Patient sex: M
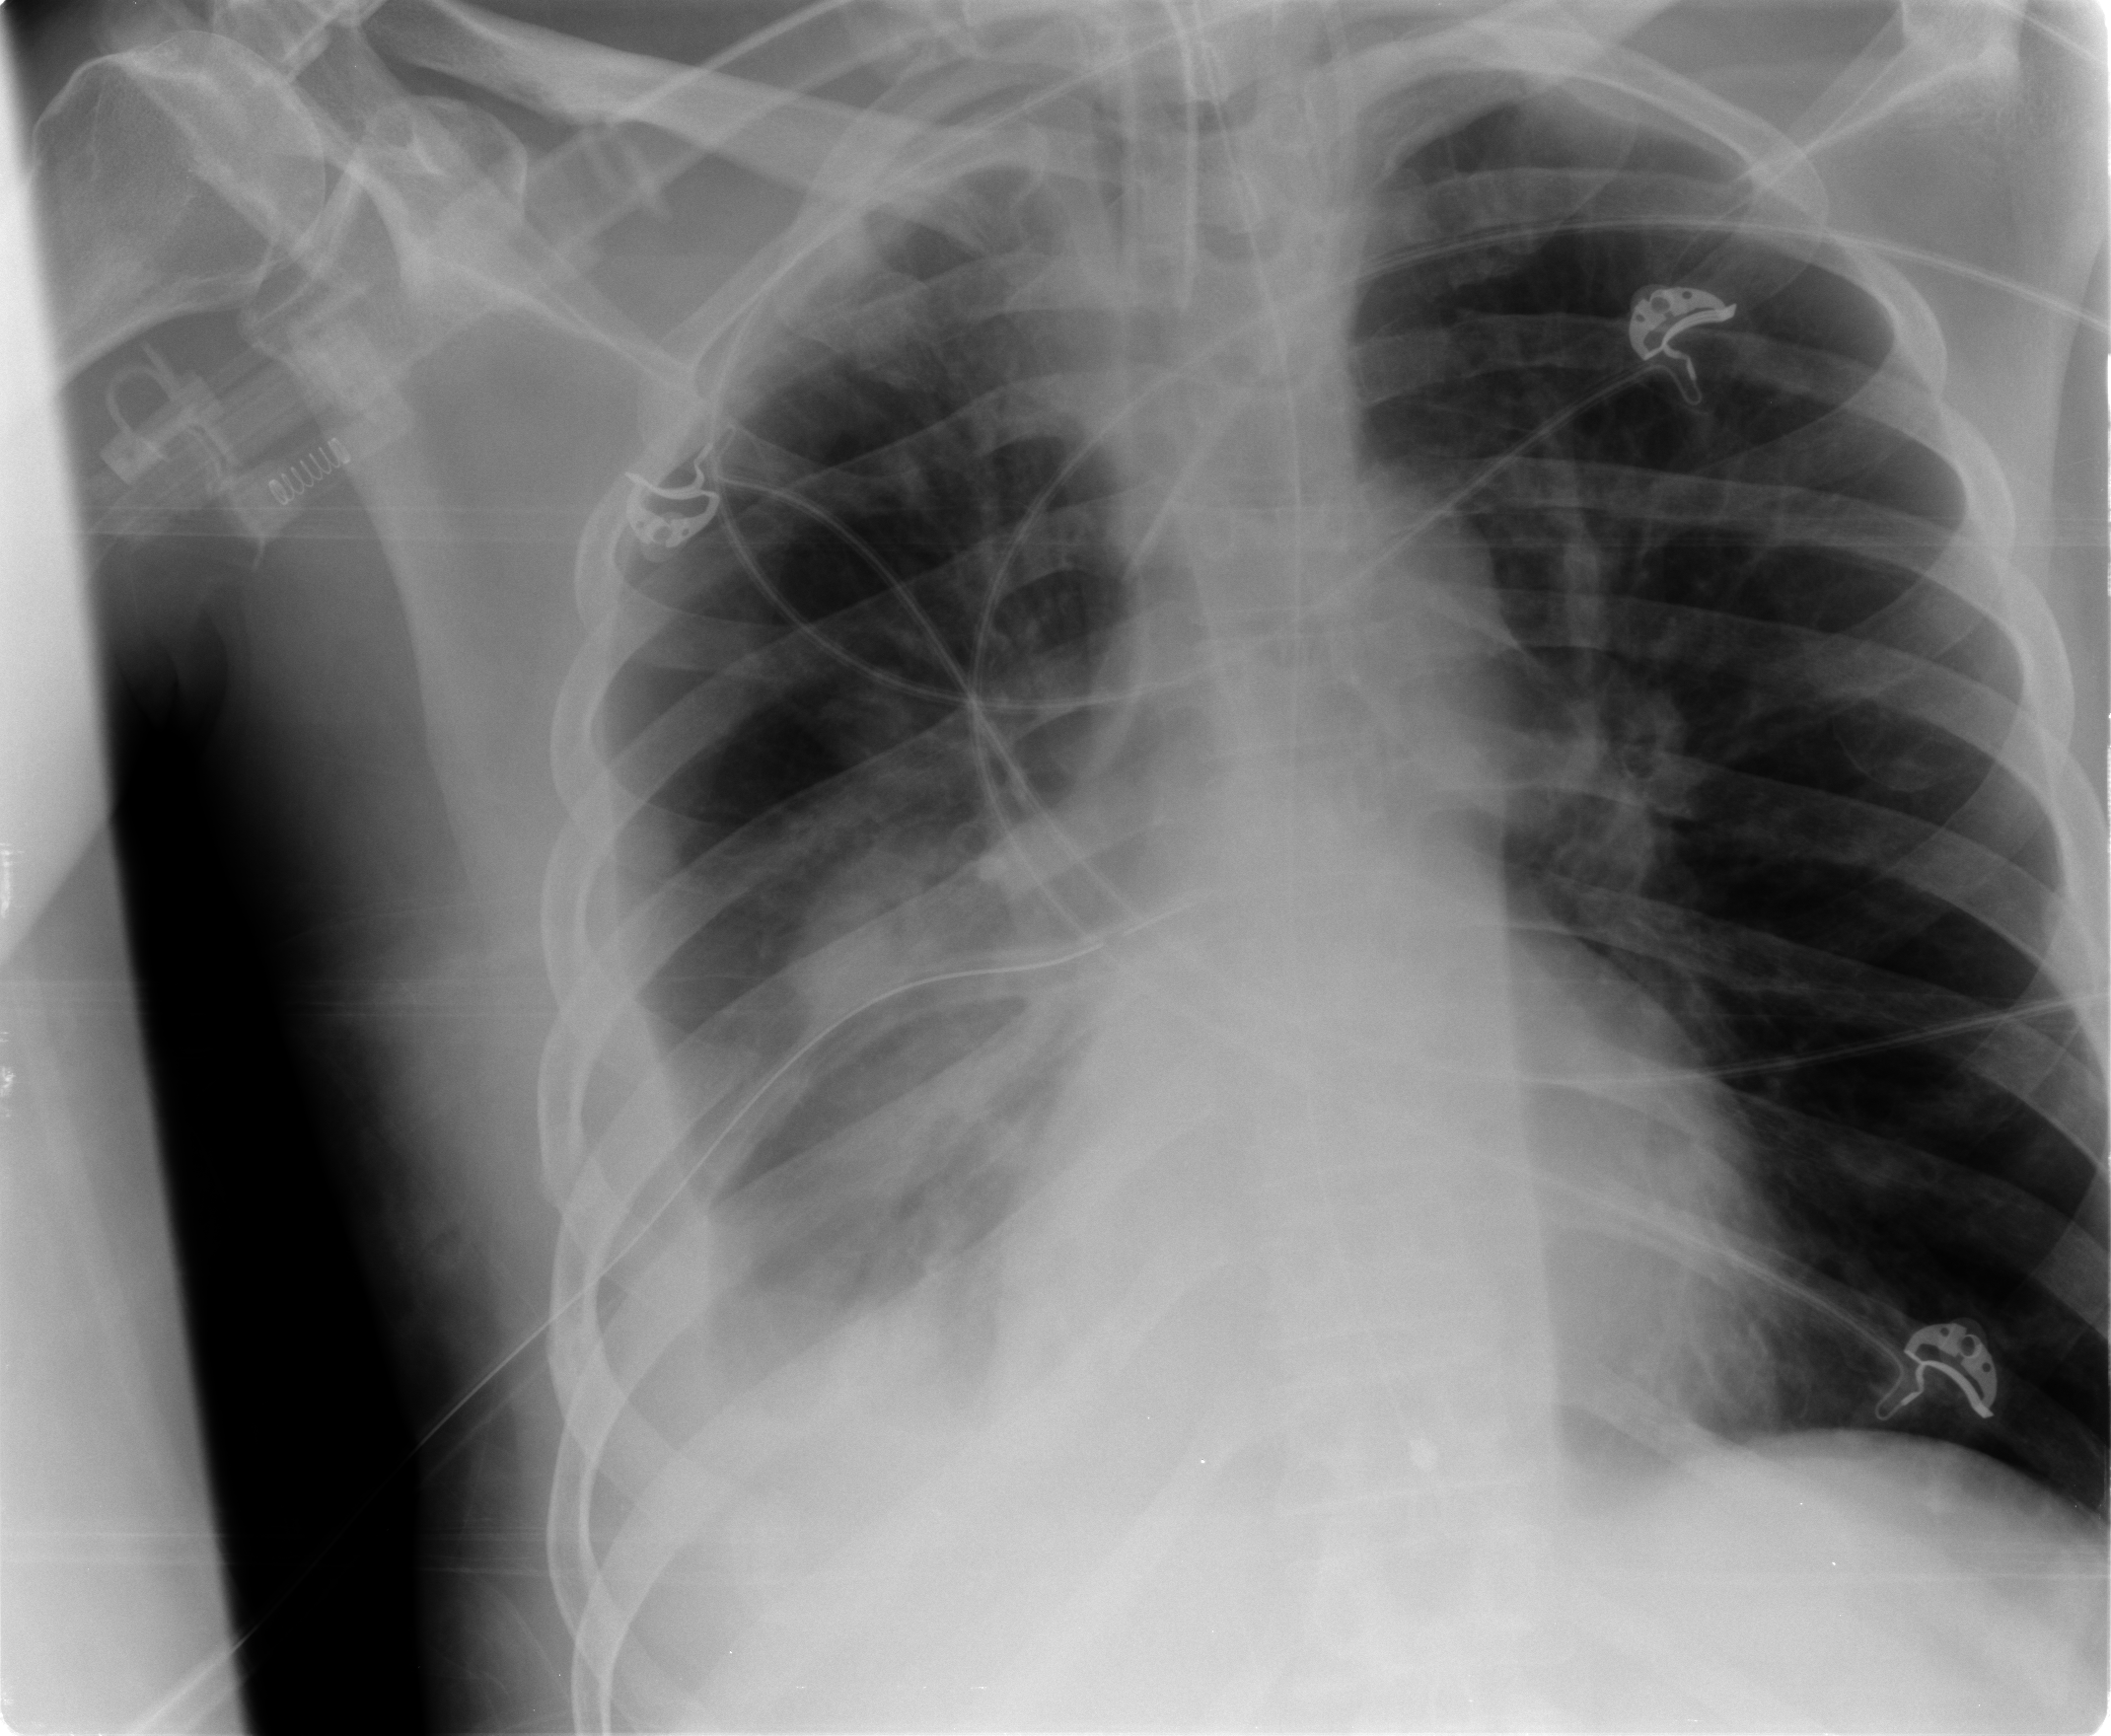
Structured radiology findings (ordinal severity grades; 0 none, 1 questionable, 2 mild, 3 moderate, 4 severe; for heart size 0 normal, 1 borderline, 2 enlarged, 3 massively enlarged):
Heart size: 0
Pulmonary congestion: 0
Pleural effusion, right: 3
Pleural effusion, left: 0
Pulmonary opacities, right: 2
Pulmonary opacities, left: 0
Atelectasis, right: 3
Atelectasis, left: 0